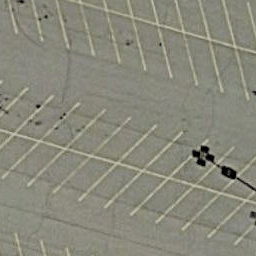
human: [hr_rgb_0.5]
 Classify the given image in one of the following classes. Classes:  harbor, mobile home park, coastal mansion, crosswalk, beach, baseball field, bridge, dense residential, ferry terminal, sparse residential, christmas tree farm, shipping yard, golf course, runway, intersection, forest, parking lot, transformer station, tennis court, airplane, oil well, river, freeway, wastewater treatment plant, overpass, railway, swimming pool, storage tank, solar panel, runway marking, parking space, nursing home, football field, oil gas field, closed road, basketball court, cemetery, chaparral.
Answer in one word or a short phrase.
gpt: parking space